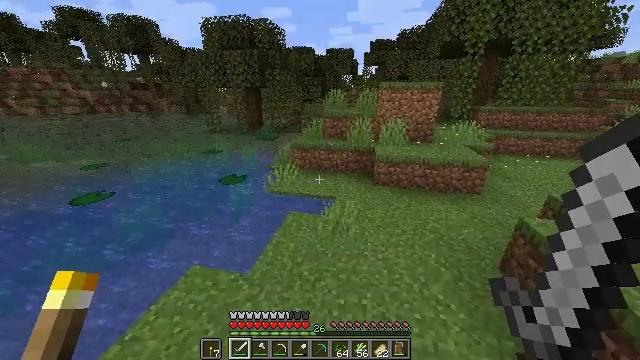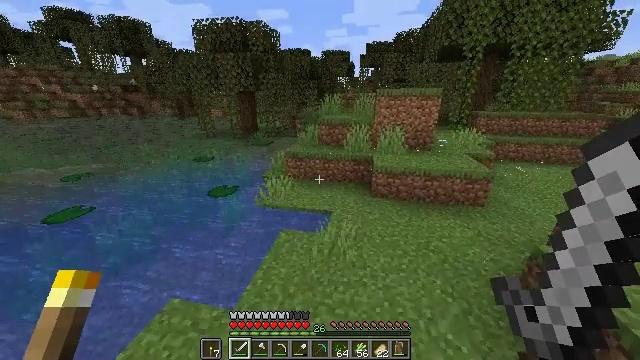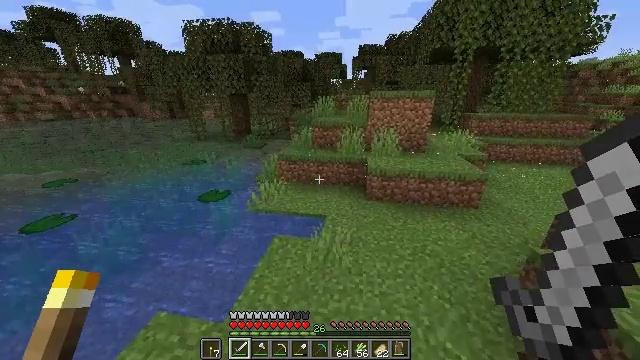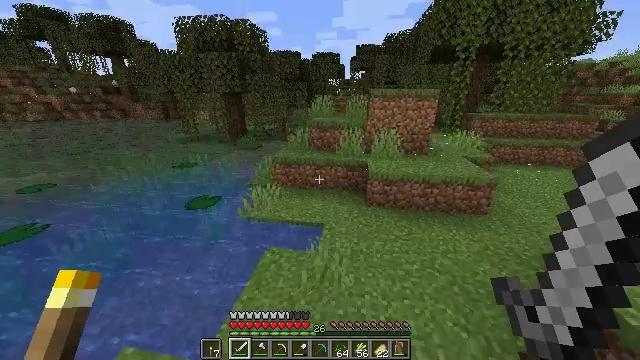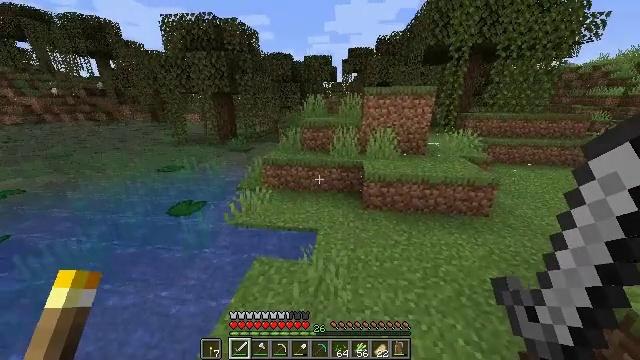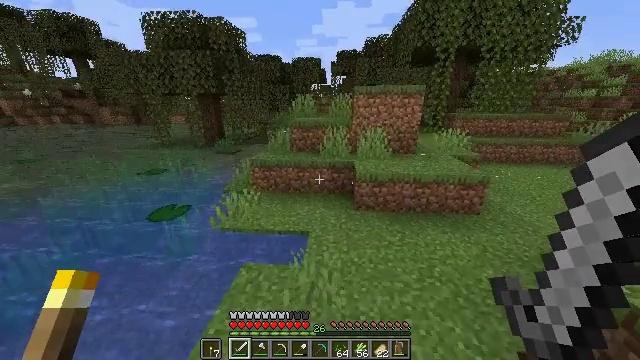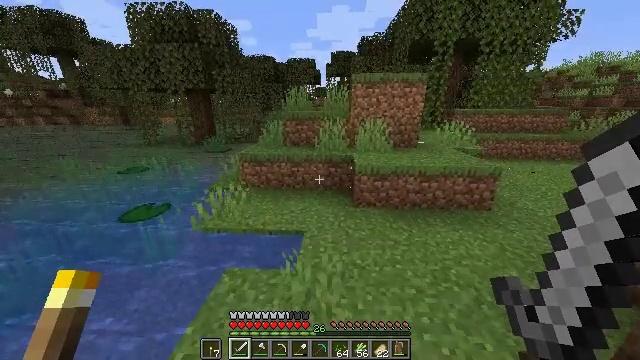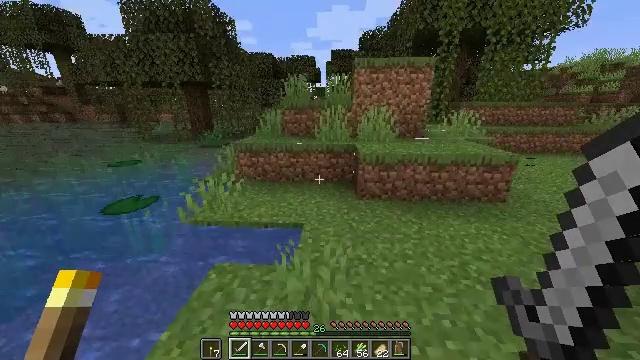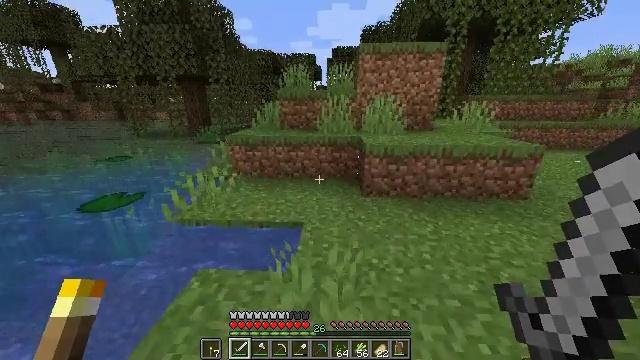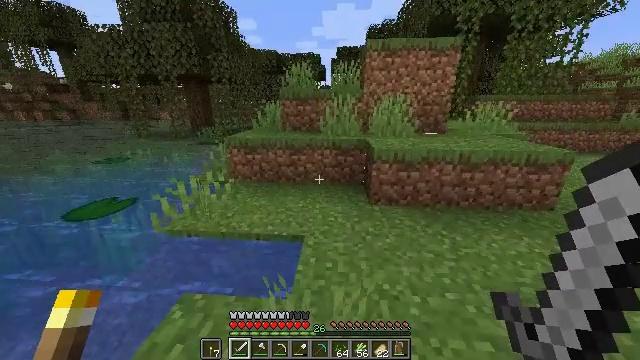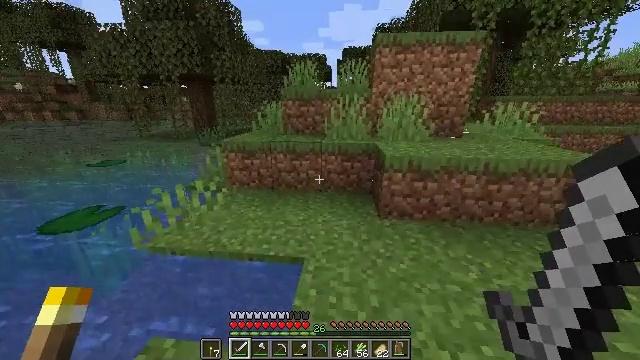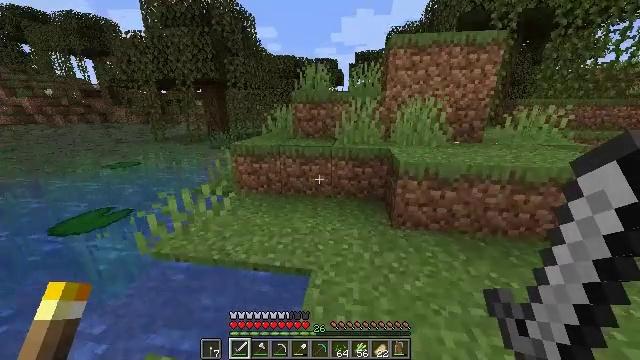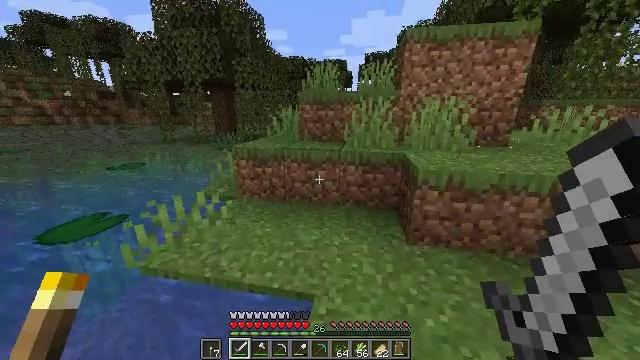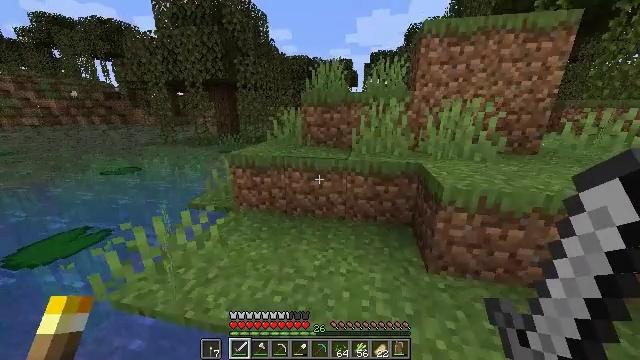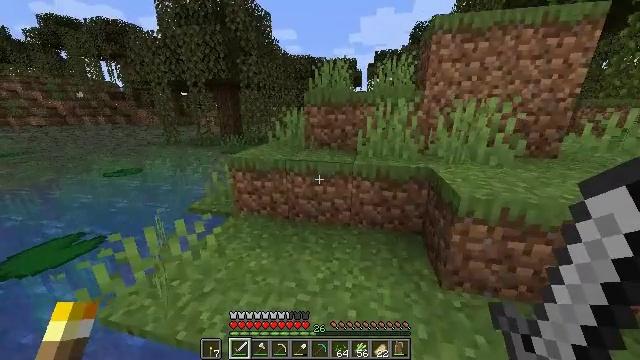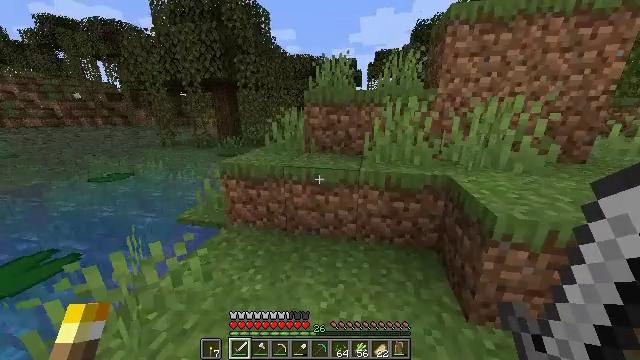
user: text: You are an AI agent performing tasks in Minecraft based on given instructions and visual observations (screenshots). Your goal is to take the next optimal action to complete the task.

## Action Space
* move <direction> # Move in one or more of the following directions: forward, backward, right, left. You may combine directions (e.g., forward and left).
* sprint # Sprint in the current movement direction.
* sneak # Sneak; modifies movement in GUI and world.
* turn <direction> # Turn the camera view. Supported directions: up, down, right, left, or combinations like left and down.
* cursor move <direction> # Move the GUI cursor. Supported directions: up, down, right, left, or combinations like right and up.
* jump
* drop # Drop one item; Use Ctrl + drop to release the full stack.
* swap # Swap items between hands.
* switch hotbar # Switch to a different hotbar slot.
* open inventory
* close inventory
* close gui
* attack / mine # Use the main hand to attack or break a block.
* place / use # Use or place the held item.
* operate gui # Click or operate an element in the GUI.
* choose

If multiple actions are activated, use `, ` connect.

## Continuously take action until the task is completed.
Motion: motion action
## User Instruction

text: Mine the sugar cane near rivers.
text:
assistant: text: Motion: move forward, sprint, jump
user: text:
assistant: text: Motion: move forward, sprint, turn right, jump
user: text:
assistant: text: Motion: move forward, sprint, jump
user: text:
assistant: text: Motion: move forward, sprint, turn right
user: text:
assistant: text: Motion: move forward, sprint, turn right
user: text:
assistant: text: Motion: move forward, sprint, turn right
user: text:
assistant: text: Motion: move forward, sprint
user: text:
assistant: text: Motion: move forward, sprint
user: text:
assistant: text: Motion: move forward, sprint, turn left
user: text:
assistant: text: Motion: move forward, sprint, turn left
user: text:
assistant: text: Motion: move forward, sprint, turn left
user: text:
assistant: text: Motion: move forward, sprint, turn left
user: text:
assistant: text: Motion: move forward, sprint, turn left
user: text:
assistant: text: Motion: move forward, sprint
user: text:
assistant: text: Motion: move forward, sprint
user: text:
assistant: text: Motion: move forward, sprint
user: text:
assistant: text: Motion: move forward, sprint
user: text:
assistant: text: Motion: move forward and move left, sprint, jump
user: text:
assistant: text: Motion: move forward and move left, sprint, jump
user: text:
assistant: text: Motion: move forward and move left, sprint, jump
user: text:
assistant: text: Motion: move forward and move left, sprint, jump
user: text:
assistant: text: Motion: move forward and move left, sprint, jump
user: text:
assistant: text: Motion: move forward, sprint, jump
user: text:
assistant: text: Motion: move forward, sprint, turn right, jump
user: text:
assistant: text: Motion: move forward, sprint, turn right, jump
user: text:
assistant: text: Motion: move forward, sprint, turn right, jump
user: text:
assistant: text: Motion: move forward, sprint, turn right, jump
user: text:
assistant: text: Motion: move forward, sprint, turn right, jump
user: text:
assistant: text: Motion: move forward, sprint, turn right, jump
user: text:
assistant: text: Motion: move forward, sprint, turn right, jump